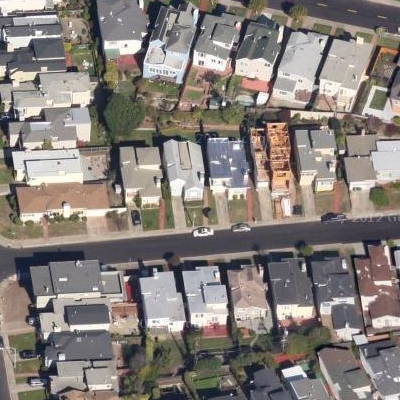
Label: fResident